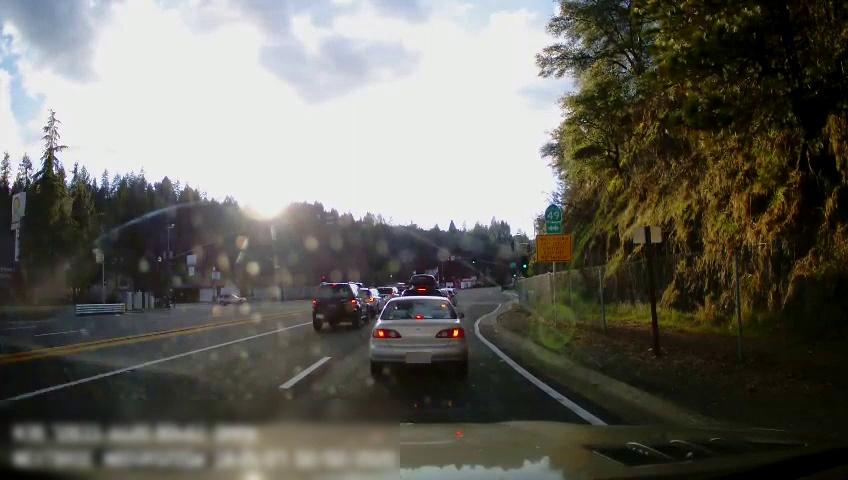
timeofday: Day
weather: Sunny
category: Drivable Space
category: Vehicles | Car
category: Vehicles | SUV
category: Vehicles | Car
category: Vehicles | Car
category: Vehicles | SUV
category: Vehicles | SUV
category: Vehicles | Car
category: Lanes | Opposite Lane
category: Lanes | Opposite Lane
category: Lanes | Current Lane
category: Lanes | Alternate Lane
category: Lanes | Current Lane
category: Lanes | Opposite Lane
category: Lanes | Opposite Lane
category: Traffic | Signs
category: Traffic | Signs
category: Traffic | Signs
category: Traffic | Lights